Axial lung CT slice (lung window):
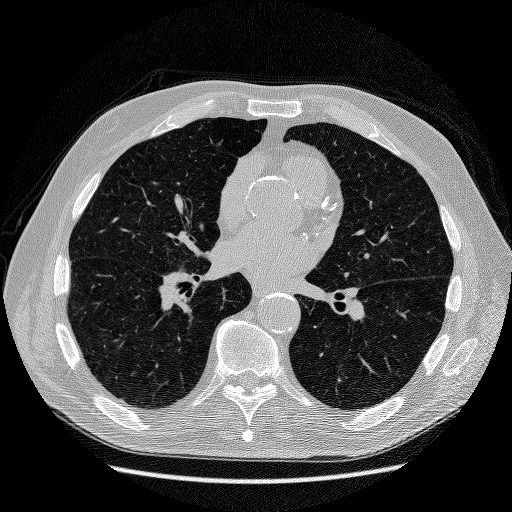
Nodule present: no